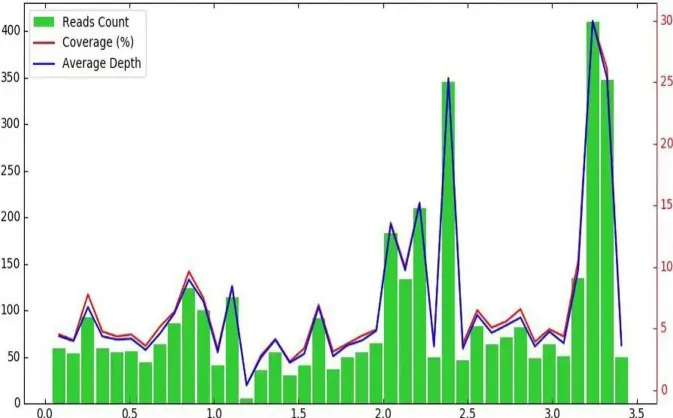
Diagnosis of Legionella pneumophila infection using mNGS. The horizontal axis (abscissa) represents the genome of the Legionella bacterium and the vertical axis (ordinate) represents the number of reads detected. The red line indicates the coverage, which represents the ratio of the detected nucleic acid sequence of Legionella to the entire gene sequence of Legionella. The blue line represents the sequencing depth, which is a measure of how many times a specific segment of the Legionella genome has been detected during the sequencing process.
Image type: chart (chart)